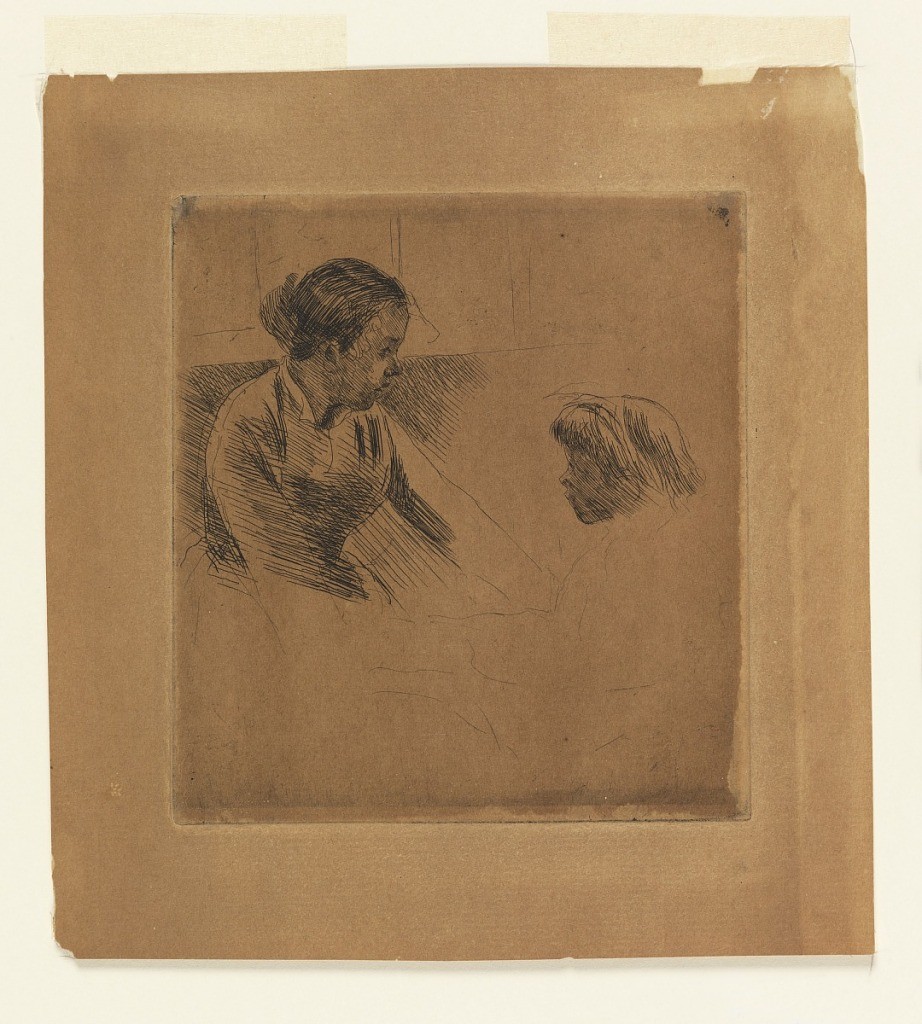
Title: Susan and Child Facing Each Other
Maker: Mary Cassatt, American, 1844 - 1926
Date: ca. 1883
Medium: Black ink on cream paper
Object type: Print
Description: Half length figure of young woman, with a child facing to the left. Lower portions in outline only.